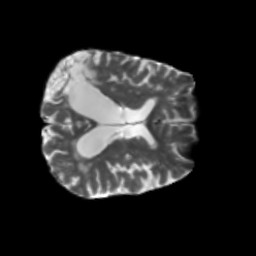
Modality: T2w
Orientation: axial
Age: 66
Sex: female
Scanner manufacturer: siemens
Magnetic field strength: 3 T
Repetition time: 5.25 s
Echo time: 0.08 s